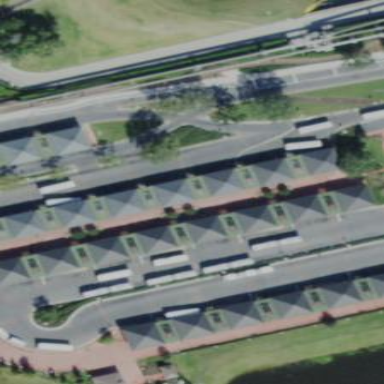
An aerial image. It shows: Shelter for public transportation.